Question: On Android here is for example an excellent code fragment,
showing how to achieve five buttons on a ...
---
<URL>
in your DialogFragment, you have to for all of your buttons/imageviews etc.
Then you implement View.OnClickListener and have a routine like this...
'''
public void onClick(View v)
{
Utils.Log("Fucking 'A' sort of... ");
switch (v.getId())
{
case R.id.postfragment_send:
break;
etc etc etc
default:
break;
}
}
'''
That's all fantastic. BUT.
---
Over in my main activity, where I have a ListView. The custom cells have five buttons. Very simply, in the main activity, I have five routines named whatever I like...
'''
public void clickedComments(View v)
{
int position = feed.getPositionForView(v);
...etc etc
}
public void clickedExplosions(View v)
{
int position = feed.getPositionForView(v);
...etc etc
}
public void clickedTanks(View v)
{
int position = feed.getPositionForView(v);
...etc etc
}
'''
Then you just do this which is unbelievably easy ("screw Xcode!") ...

Amazing!
---
My question,
What am I doing wrong? Can an android expert explain what the fundamental difference is between the two? For the record my projects are 4.1+ only.
Thanks!!
---
Here I am pasting in a full example of a fragment, using the first method described above.
'''
public class HappyPopupFragment extends DialogFragment implements View.OnClickListener
{
@Override
public Dialog onCreateDialog(Bundle savedInstanceState)
{
Dialog dialog = super.onCreateDialog(savedInstanceState);
dialog.getWindow().requestFeature(Window.FEATURE_NO_TITLE);
dialog.getWindow().setGravity(Gravity.CENTER_HORIZONTAL | Gravity.TOP);
dialog.getWindow().setBackgroundDrawableResource(android.R.color.transparent);
return dialog;
}
@Override
public View onCreateView(LayoutInflater inflater, ViewGroup container, Bundle savedInstanceState)
{
View view = inflater.inflate(R.layout.happy_popup, container);
_setupButtons(view);
return view;
}
public void onClick(View v)
{
Utils.Log("Fucking 'A' sort of... ");
switch (v.getId())
{
case R.id.button_a:
Utils.Log("tanks !!");
break;
case R.id.button_b:
Utils.Log("bombs !!");
break;
case R.id.button_c:
Utils.Log("guns !!");
break;
case R.id.button_d:
Utils.Log("ammo !!");
break;
default:
break;
}
}
private void _setupButtons(View view)
{
((ImageView)view.findViewById(R.id.button_a)).setOnClickListener(this);
((ImageView)view.findViewById(R.id.button_b)).setOnClickListener(this);
((ImageView)view.findViewById(R.id.button_c)).setOnClickListener(this);
((TextView)view.findViewById(R.id.button_d)).setOnClickListener(this);
}
}
'''
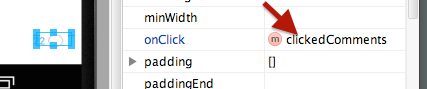
Answer: that's actually a pretty simple answer, but you have to start it by remembering that Android 1.0 there were no 'Fragments'.
First let's see what an activity really is:
'''
java.lang.Object
| android.content.Context
| android.content.ContextWrapper
| android.view.ContextThemeWrapper
| android.app.Activity
'''
An object that extend 'Context', that's what it is.
So, when you inflate the XML layout, that method 'inflate' is doing stuff like creating and setting up the views like that:
'''
View v = new View(context) // see the context here ?
'''
then when you set on your XML 'onClick:commentsClick' for example, what is happening when you click is:
'''
getContext().commentsClick(View.this); // look, the context again
'''
so let's analyse that:
The XML 'onClick' tries to call back to the context, meaning, call back to the activity that inflated it. See that the 'IllegalStateException' message says that it cannot find the method? Well, because it's not in the activity. Probably if you put 'commentsClick' in the Activity that is creating the DialogFragment, it will work, but that's just bad O.O., right?
The thing with the XML 'onClick' was a nice facilitator to avoid on the huge 'switch(int) case', but it is a solution that simply does not scale to other classes that might inflate layouts, such as 'Fragments'.